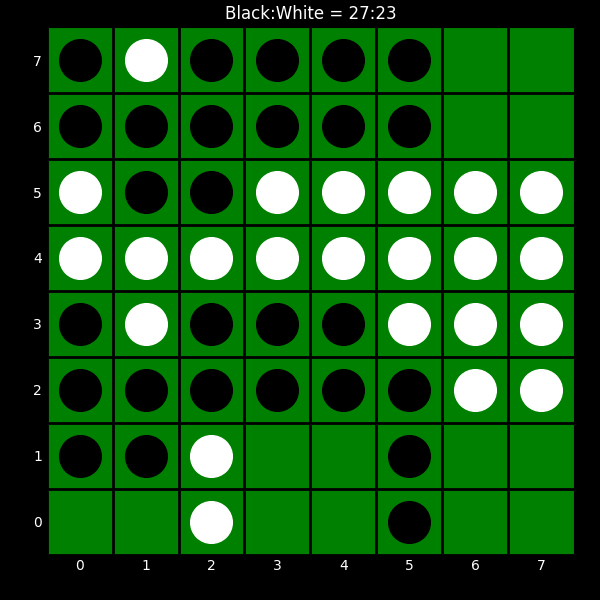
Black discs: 27
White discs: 23